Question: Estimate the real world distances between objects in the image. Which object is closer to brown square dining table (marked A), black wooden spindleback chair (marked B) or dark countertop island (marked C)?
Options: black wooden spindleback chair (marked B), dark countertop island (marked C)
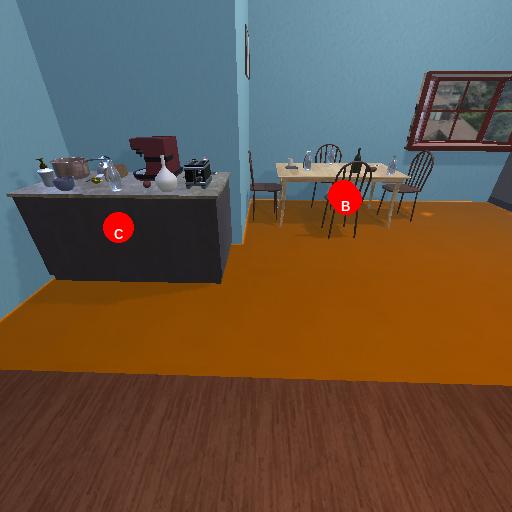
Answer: black wooden spindleback chair (marked B)